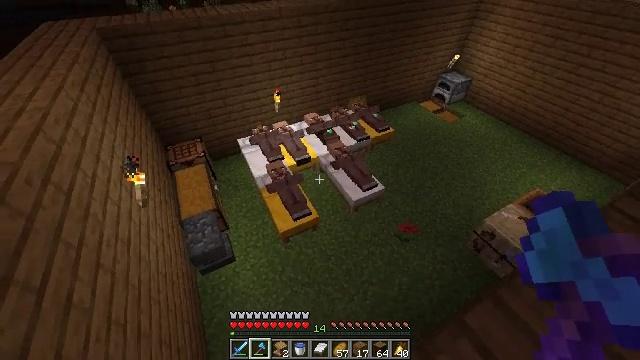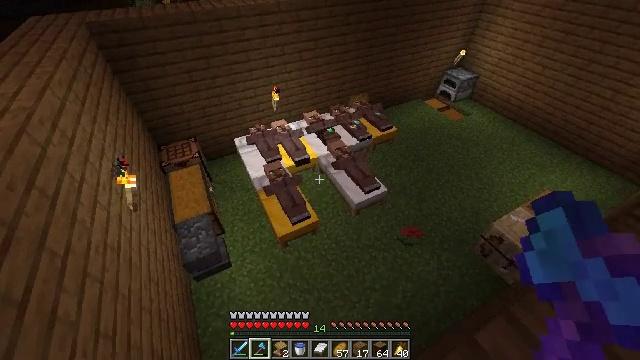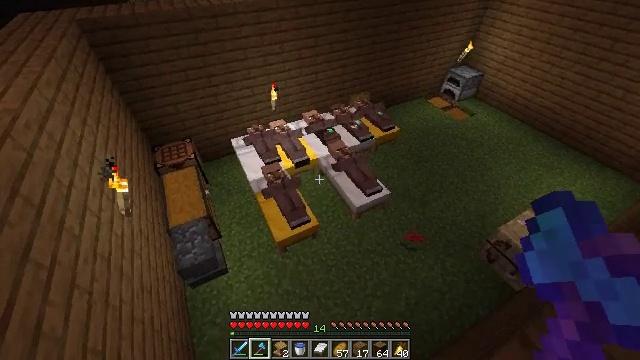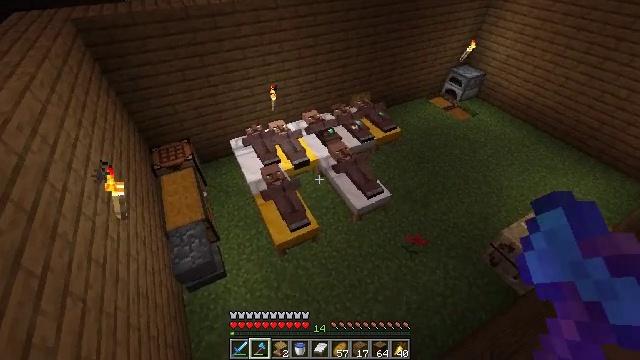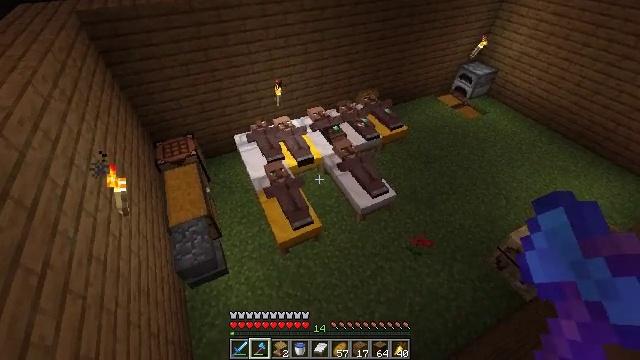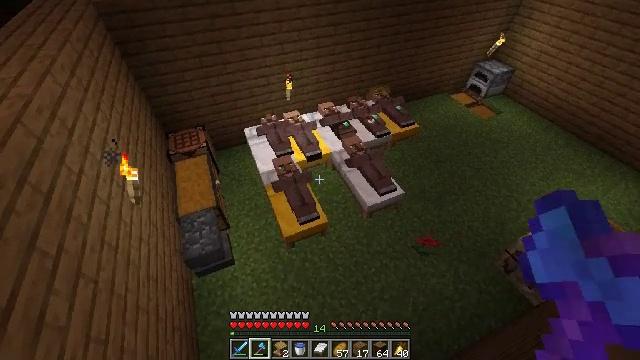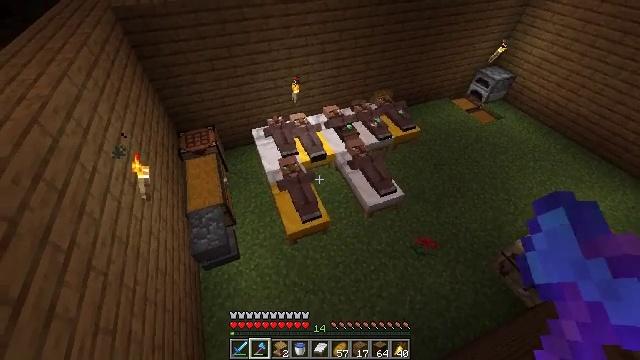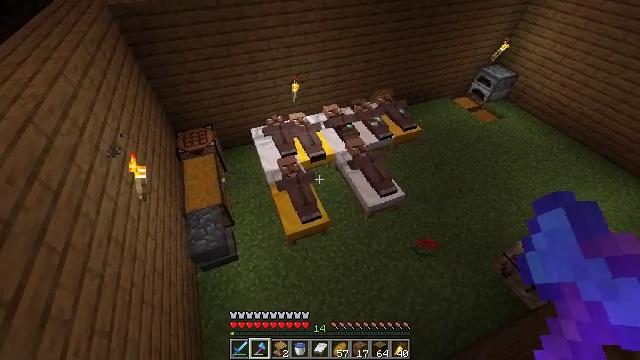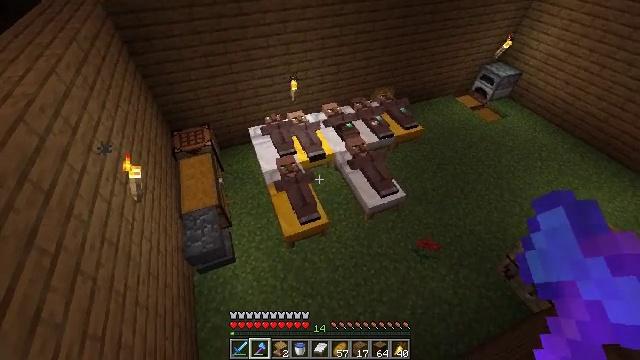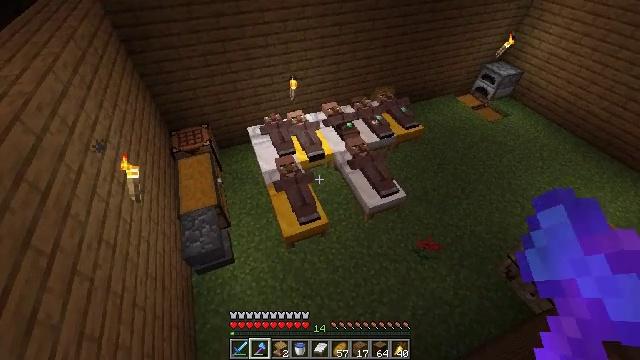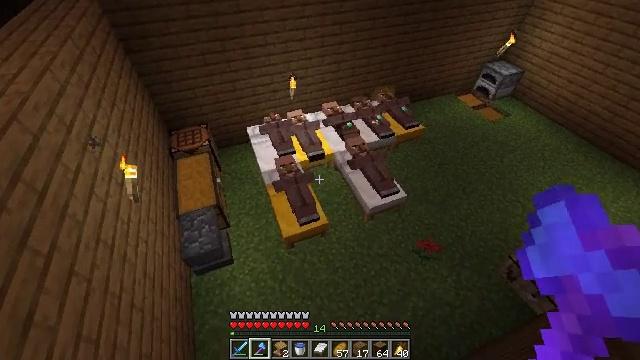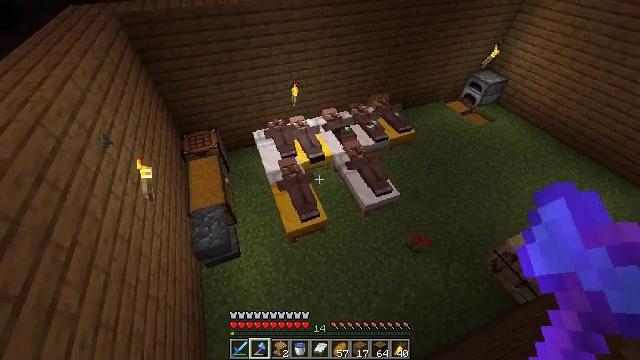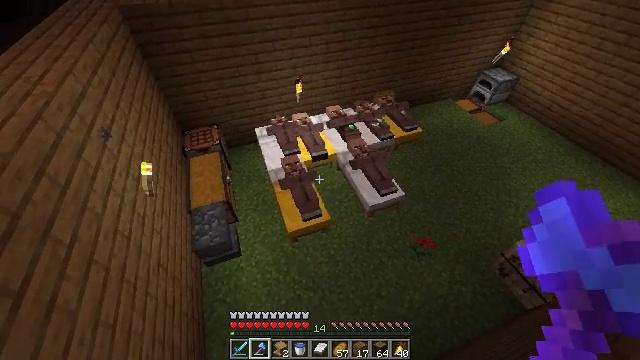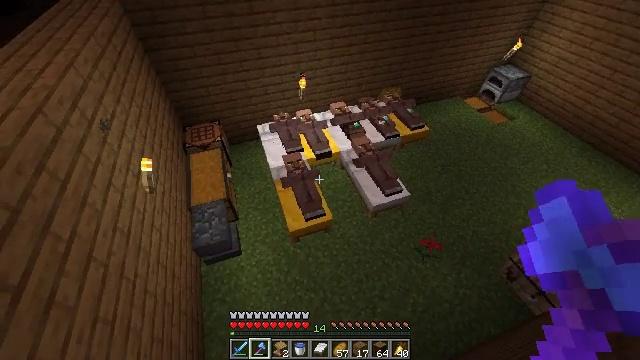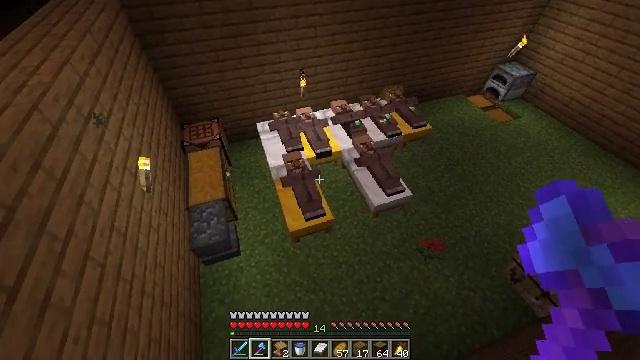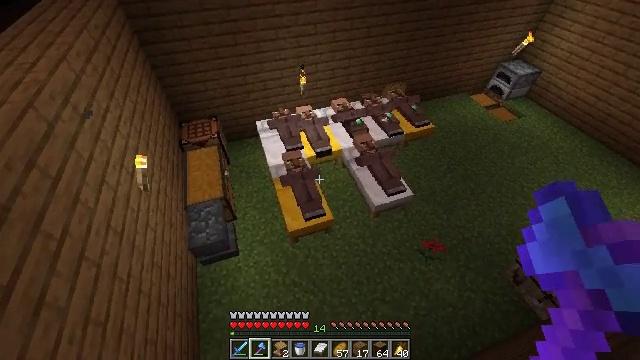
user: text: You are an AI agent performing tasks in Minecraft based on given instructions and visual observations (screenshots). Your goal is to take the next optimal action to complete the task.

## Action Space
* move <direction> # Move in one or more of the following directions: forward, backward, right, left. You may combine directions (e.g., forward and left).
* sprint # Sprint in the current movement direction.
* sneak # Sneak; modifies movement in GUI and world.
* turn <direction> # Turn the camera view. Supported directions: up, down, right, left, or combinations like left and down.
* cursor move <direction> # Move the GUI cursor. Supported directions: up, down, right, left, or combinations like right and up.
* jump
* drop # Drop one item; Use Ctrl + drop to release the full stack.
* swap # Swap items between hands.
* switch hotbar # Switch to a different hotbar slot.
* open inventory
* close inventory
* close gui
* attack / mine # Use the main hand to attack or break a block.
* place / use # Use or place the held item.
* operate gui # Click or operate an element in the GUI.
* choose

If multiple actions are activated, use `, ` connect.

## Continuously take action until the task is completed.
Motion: motion action
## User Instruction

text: Break the yellow bed.
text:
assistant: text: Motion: move forward, sneak
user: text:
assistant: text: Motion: move forward, sneak
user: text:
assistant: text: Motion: move forward, sneak
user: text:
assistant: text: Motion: move forward, sneak, turn left
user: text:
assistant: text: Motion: move forward, sneak, turn left and down
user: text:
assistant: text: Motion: move forward, sneak, turn left
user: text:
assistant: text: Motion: move forward, sneak
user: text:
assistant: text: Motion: sneak
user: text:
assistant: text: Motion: sneak
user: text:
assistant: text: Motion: sneak
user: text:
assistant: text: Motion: sneak
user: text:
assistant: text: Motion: sneak, turn left
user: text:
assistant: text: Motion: sneak, turn left
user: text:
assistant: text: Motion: sneak
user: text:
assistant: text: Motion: move right, sneak
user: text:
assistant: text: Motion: move right, sneak
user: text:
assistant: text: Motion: move right, sneak
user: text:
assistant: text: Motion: move right, sneak
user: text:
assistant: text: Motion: move right, sneak
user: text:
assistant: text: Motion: move right, sneak
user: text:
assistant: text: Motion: move right, sneak
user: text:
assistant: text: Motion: move right, sneak
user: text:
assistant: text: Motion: move right, sneak
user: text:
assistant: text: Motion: move right, sneak
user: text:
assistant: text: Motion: move right, sneak
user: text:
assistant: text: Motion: move right, sneak
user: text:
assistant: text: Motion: move right, sneak
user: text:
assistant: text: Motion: move right, sneak
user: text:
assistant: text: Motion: move right, sneak
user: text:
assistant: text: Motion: move right, sneak